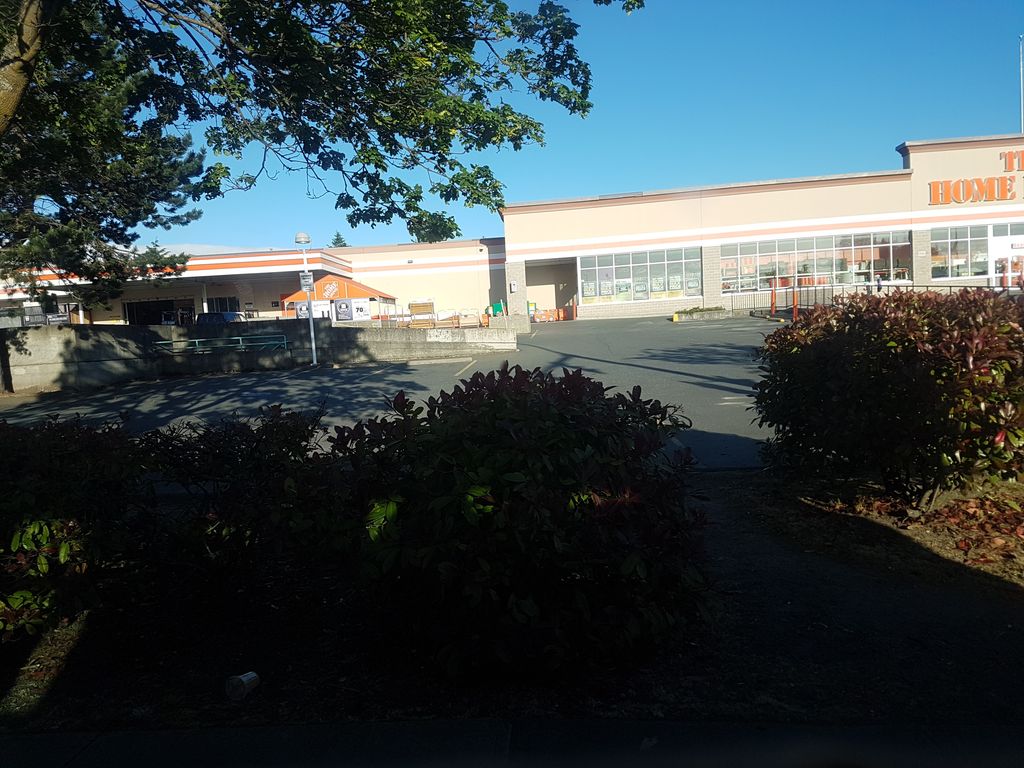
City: victoria